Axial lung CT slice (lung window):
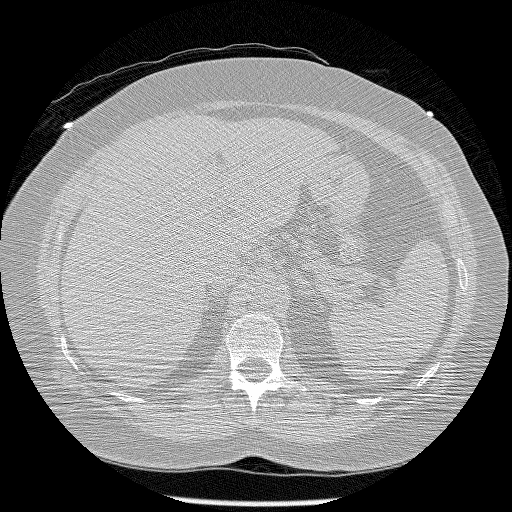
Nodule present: no